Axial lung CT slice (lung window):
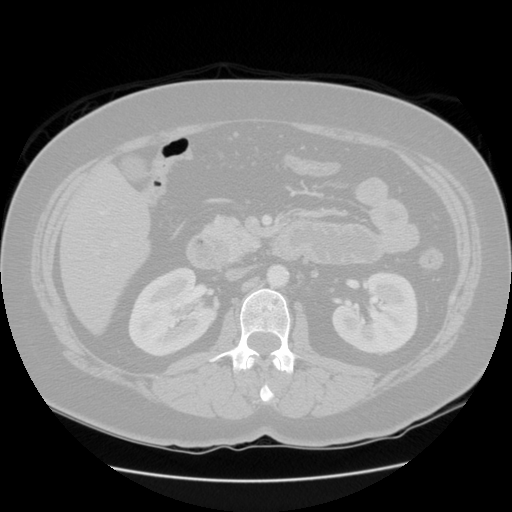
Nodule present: no